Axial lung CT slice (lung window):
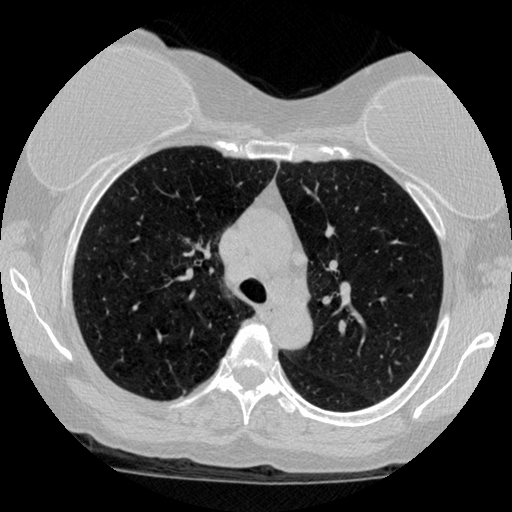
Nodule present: no